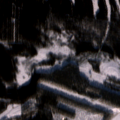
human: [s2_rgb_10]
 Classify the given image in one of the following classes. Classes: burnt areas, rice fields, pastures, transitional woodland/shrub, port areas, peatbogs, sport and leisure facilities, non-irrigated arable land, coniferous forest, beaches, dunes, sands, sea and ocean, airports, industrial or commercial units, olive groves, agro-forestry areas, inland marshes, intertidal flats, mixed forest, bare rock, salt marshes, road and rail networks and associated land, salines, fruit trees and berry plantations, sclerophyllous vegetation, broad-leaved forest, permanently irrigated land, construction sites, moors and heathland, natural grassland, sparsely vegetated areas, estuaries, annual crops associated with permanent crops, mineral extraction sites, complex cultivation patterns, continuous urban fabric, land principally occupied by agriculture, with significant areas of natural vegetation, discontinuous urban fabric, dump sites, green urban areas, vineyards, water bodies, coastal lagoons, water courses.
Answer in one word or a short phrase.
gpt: coniferous forest, mixed forest, transitional woodland/shrub